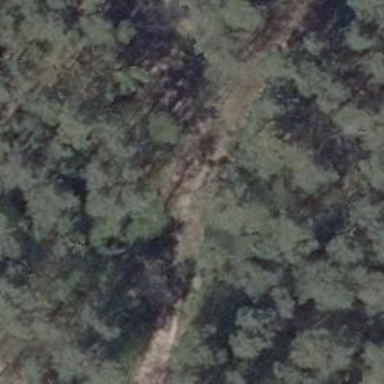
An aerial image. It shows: Sandy track with grade4 tracktype.